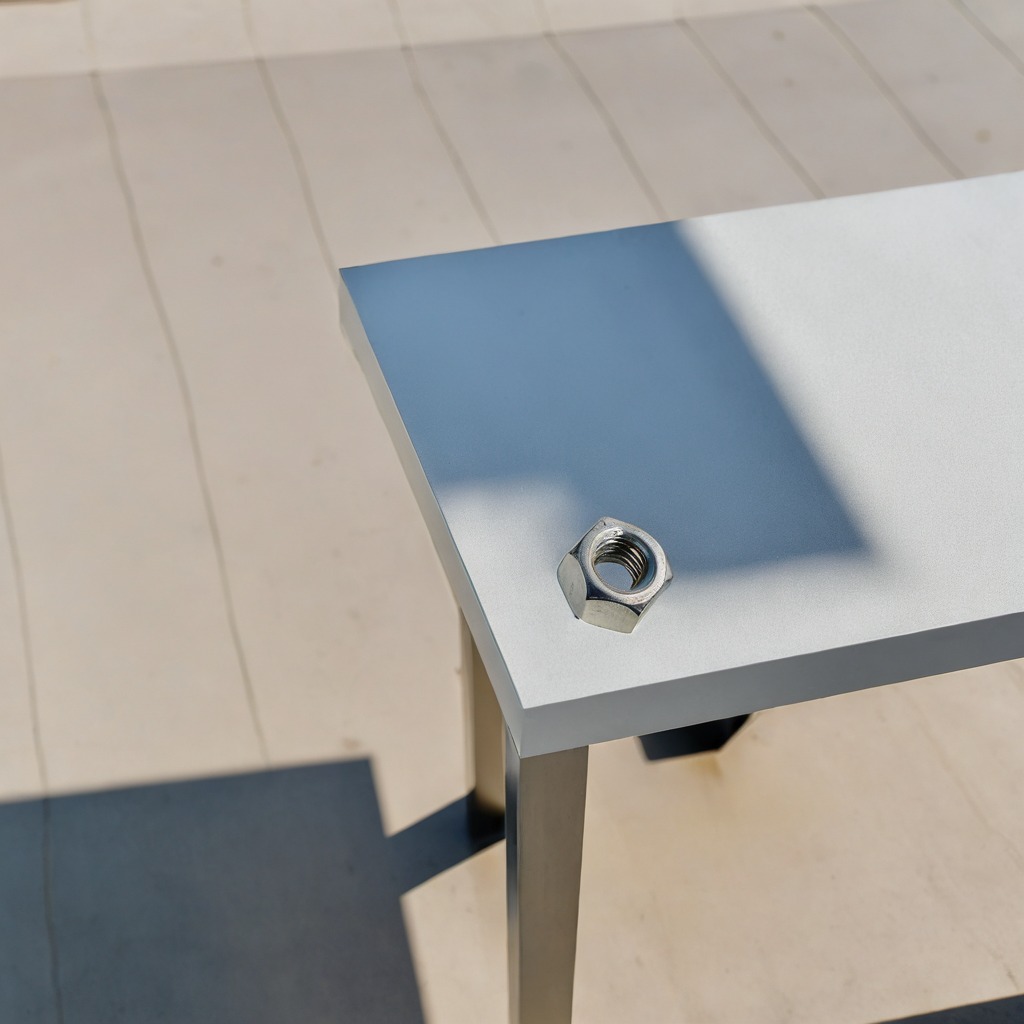
A metal nut is lying on the table.